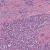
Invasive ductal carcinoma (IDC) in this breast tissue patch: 1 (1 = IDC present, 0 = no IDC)